Interaction volume radius: 10 \u00c5
Interaction volume height: 10 \u00c5
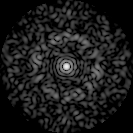
Disorder parameter: 0.8713